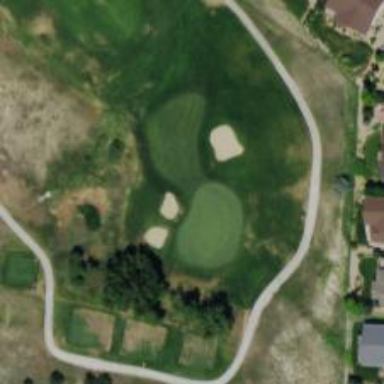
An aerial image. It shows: View of golf hole.